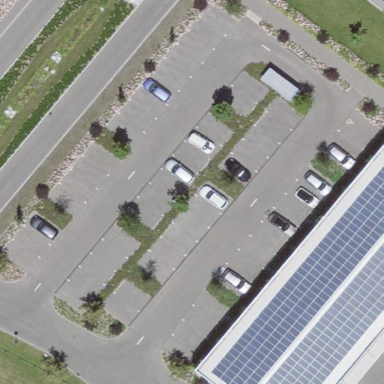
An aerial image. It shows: Parking area with surface.